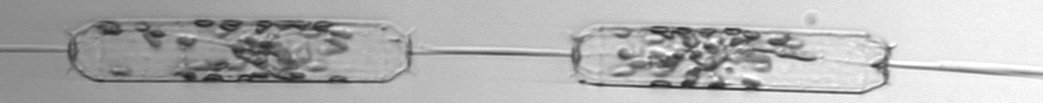
Label: Ditylum_brightwellii